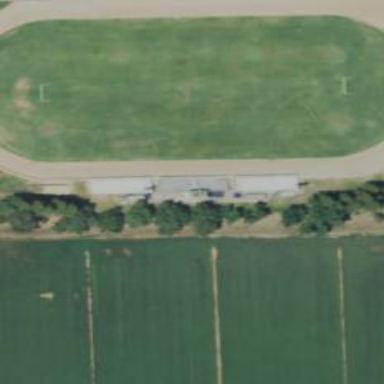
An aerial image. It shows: Athletics track located in leisure land area.